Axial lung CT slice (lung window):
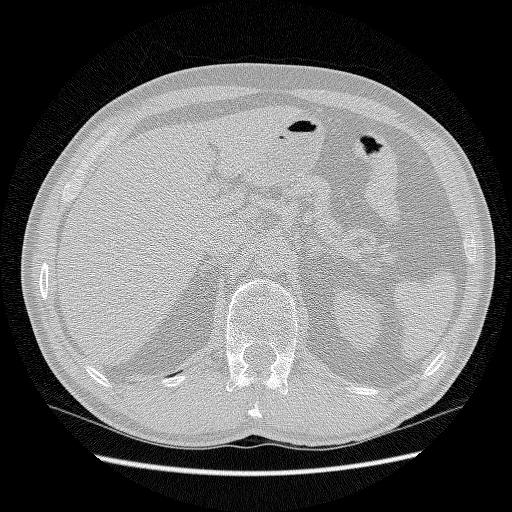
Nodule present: no